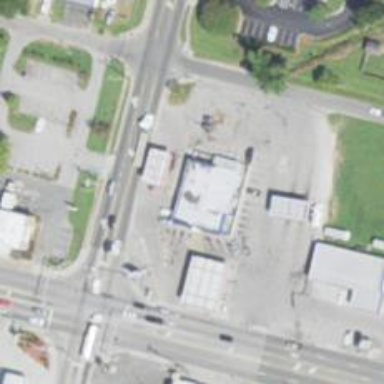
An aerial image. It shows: Convenience shop.